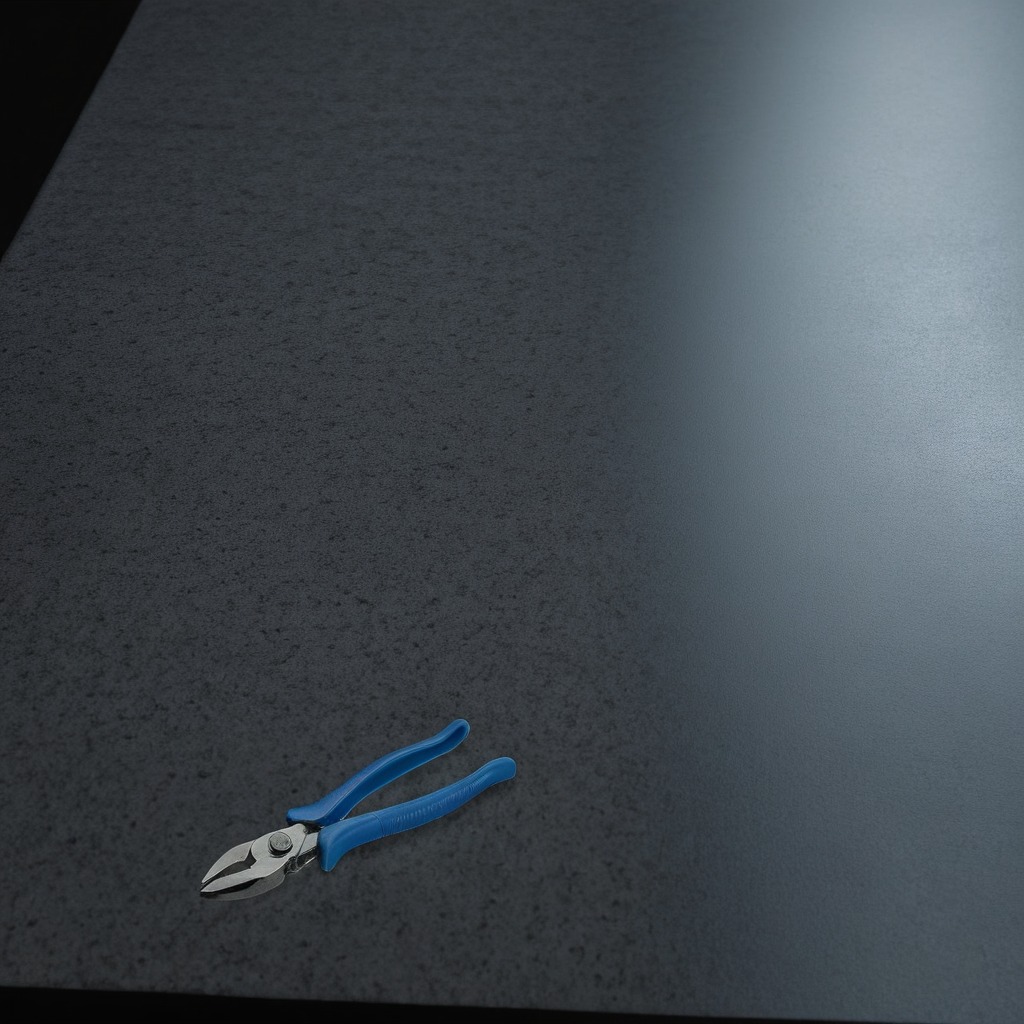
A plier is lying on a clean granite table inside a workshop at night.